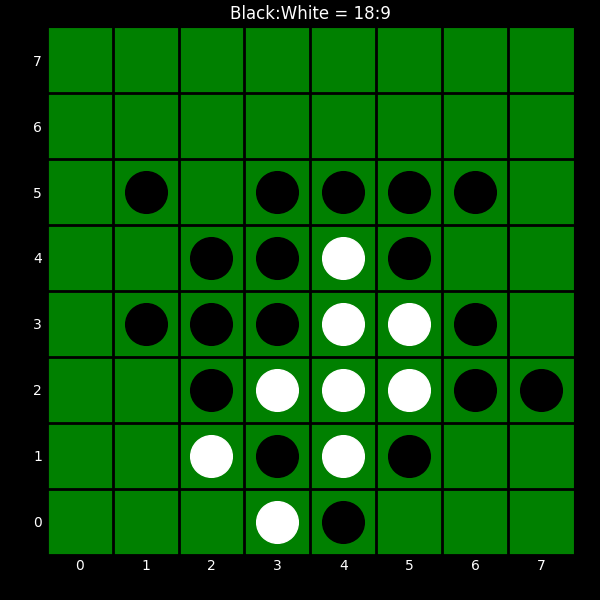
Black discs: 18
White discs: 9